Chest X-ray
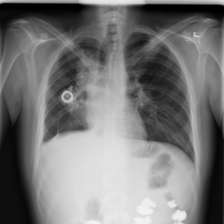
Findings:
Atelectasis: negative
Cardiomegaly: negative
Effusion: negative
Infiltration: negative
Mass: positive
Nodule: negative
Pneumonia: negative
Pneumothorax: negative
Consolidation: positive
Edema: negative
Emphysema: negative
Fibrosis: negative
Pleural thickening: negative
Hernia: negative